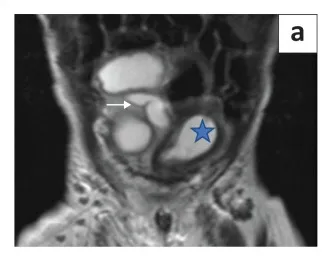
(a) T2 coronal image showed a tubular convoluted cystic structure (white arrow) in the right paramedian abdomino-pelvic cavity, representing tubulocystic changes in the right ureter. The urinary bladder was visualised on the left side of pelvis (star).
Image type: radiology (mri)